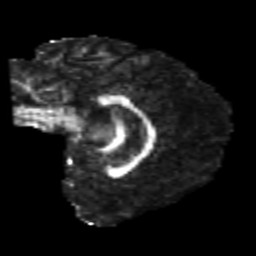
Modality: FA
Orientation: sagittal
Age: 24
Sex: male
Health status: healthy
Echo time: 0.074 s